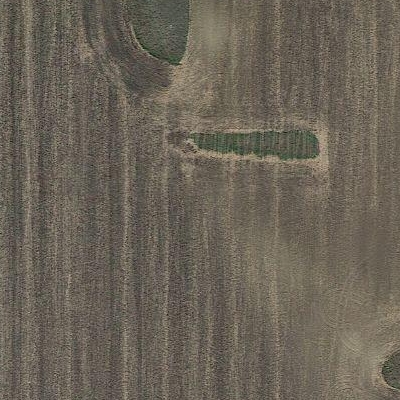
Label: Field